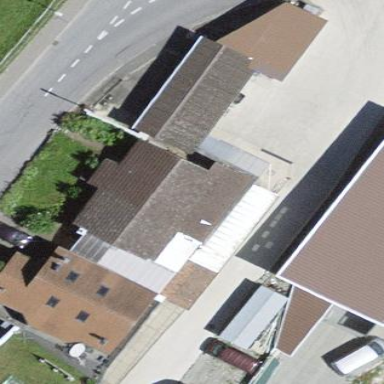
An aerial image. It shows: Residential building next to car repair shop.